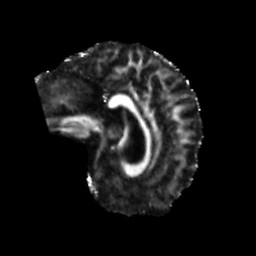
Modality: FA
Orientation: sagittal
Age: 44
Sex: female
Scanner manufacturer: siemens
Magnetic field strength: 3 T
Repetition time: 5.47 s
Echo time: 0.0854 s